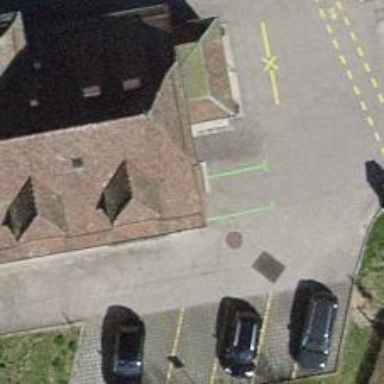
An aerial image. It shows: Charging station.